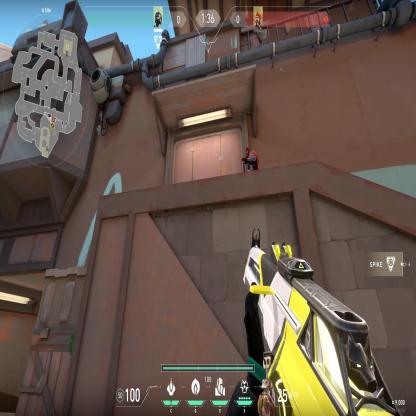
Label: enemy